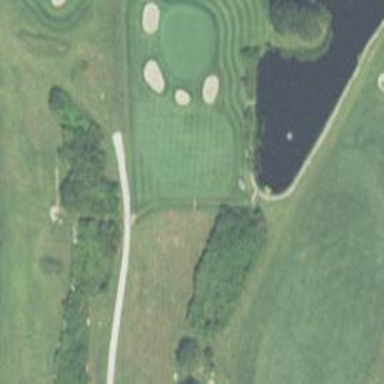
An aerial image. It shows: Grassy area designated as golf fairway.